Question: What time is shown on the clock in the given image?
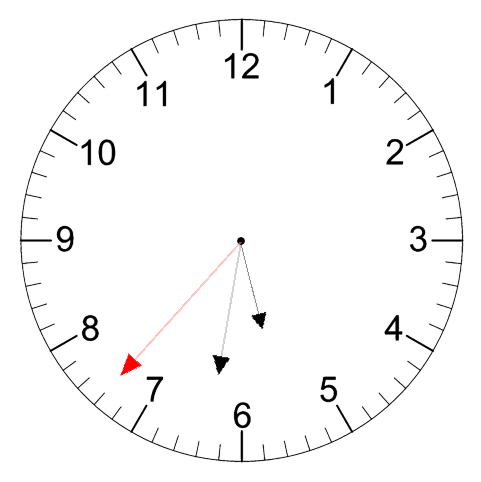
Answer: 05:31:37